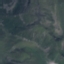
Land use / land cover class: HerbaceousVegetation